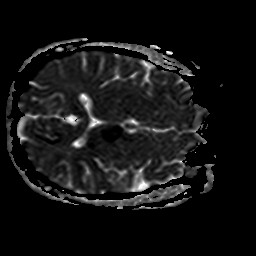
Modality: ADC
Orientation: axial
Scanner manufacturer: philips
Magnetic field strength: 1.5 T
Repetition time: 3.095 s
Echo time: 0.06202 s